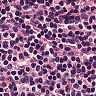
Metastatic tissue present: no